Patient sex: F
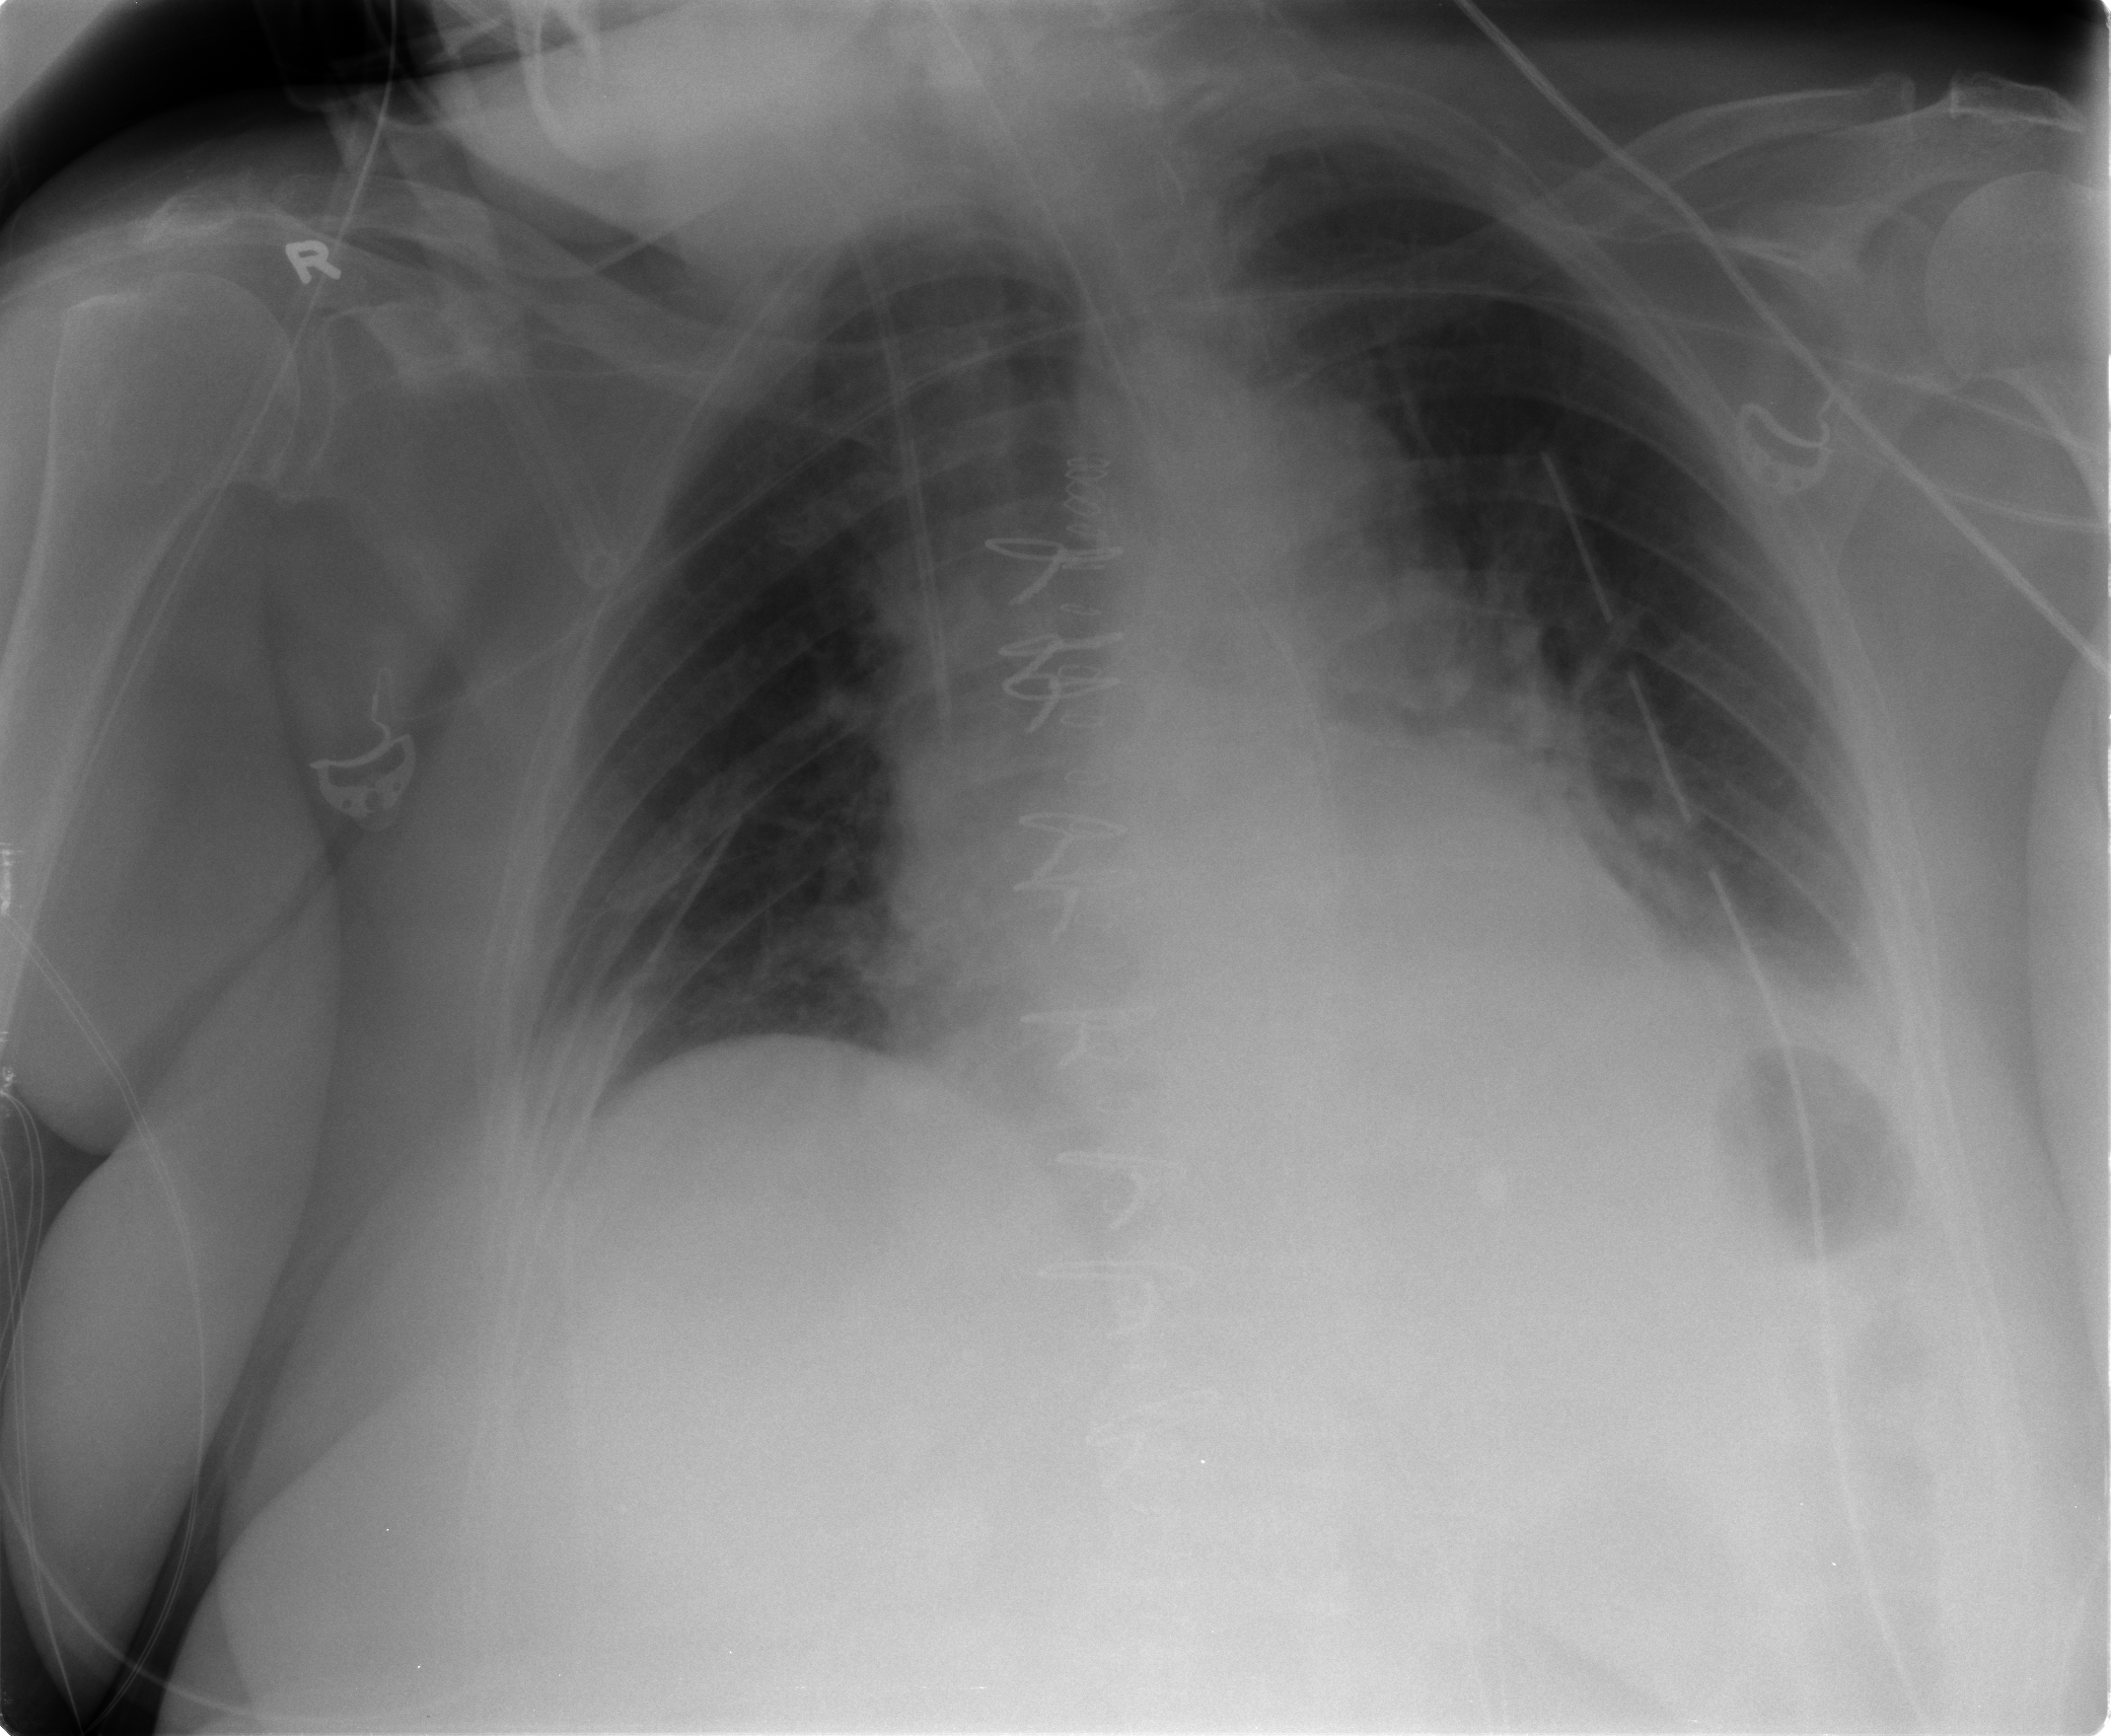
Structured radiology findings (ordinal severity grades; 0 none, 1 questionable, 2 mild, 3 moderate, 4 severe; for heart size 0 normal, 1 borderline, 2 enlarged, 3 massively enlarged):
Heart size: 2
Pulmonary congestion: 2
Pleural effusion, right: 0
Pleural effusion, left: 1
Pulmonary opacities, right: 2
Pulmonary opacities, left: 0
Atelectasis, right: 2
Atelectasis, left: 2